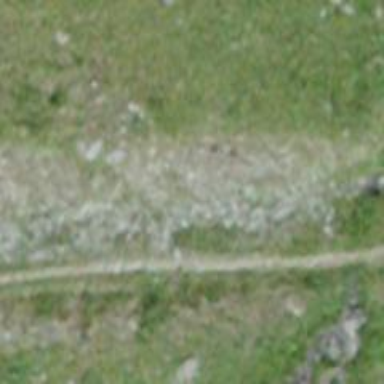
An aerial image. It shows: Unpaved path.